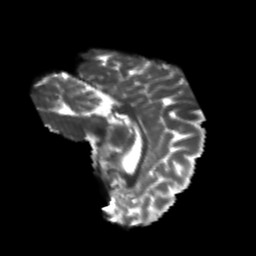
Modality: T2w
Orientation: sagittal
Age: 24
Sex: female
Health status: healthy
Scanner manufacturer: philips
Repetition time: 7.393 s
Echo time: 0.08599 s